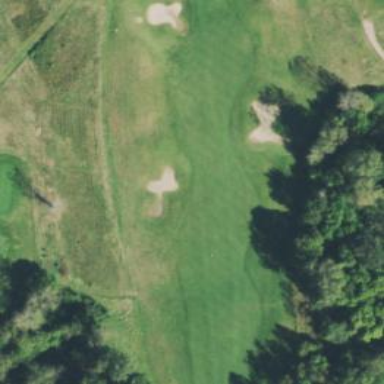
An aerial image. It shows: View of golf hole.